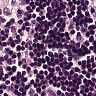
Metastatic tissue present: no